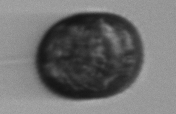
Label: Margalefidinium